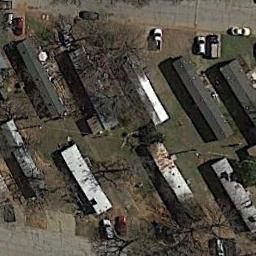
Label: residential